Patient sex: F
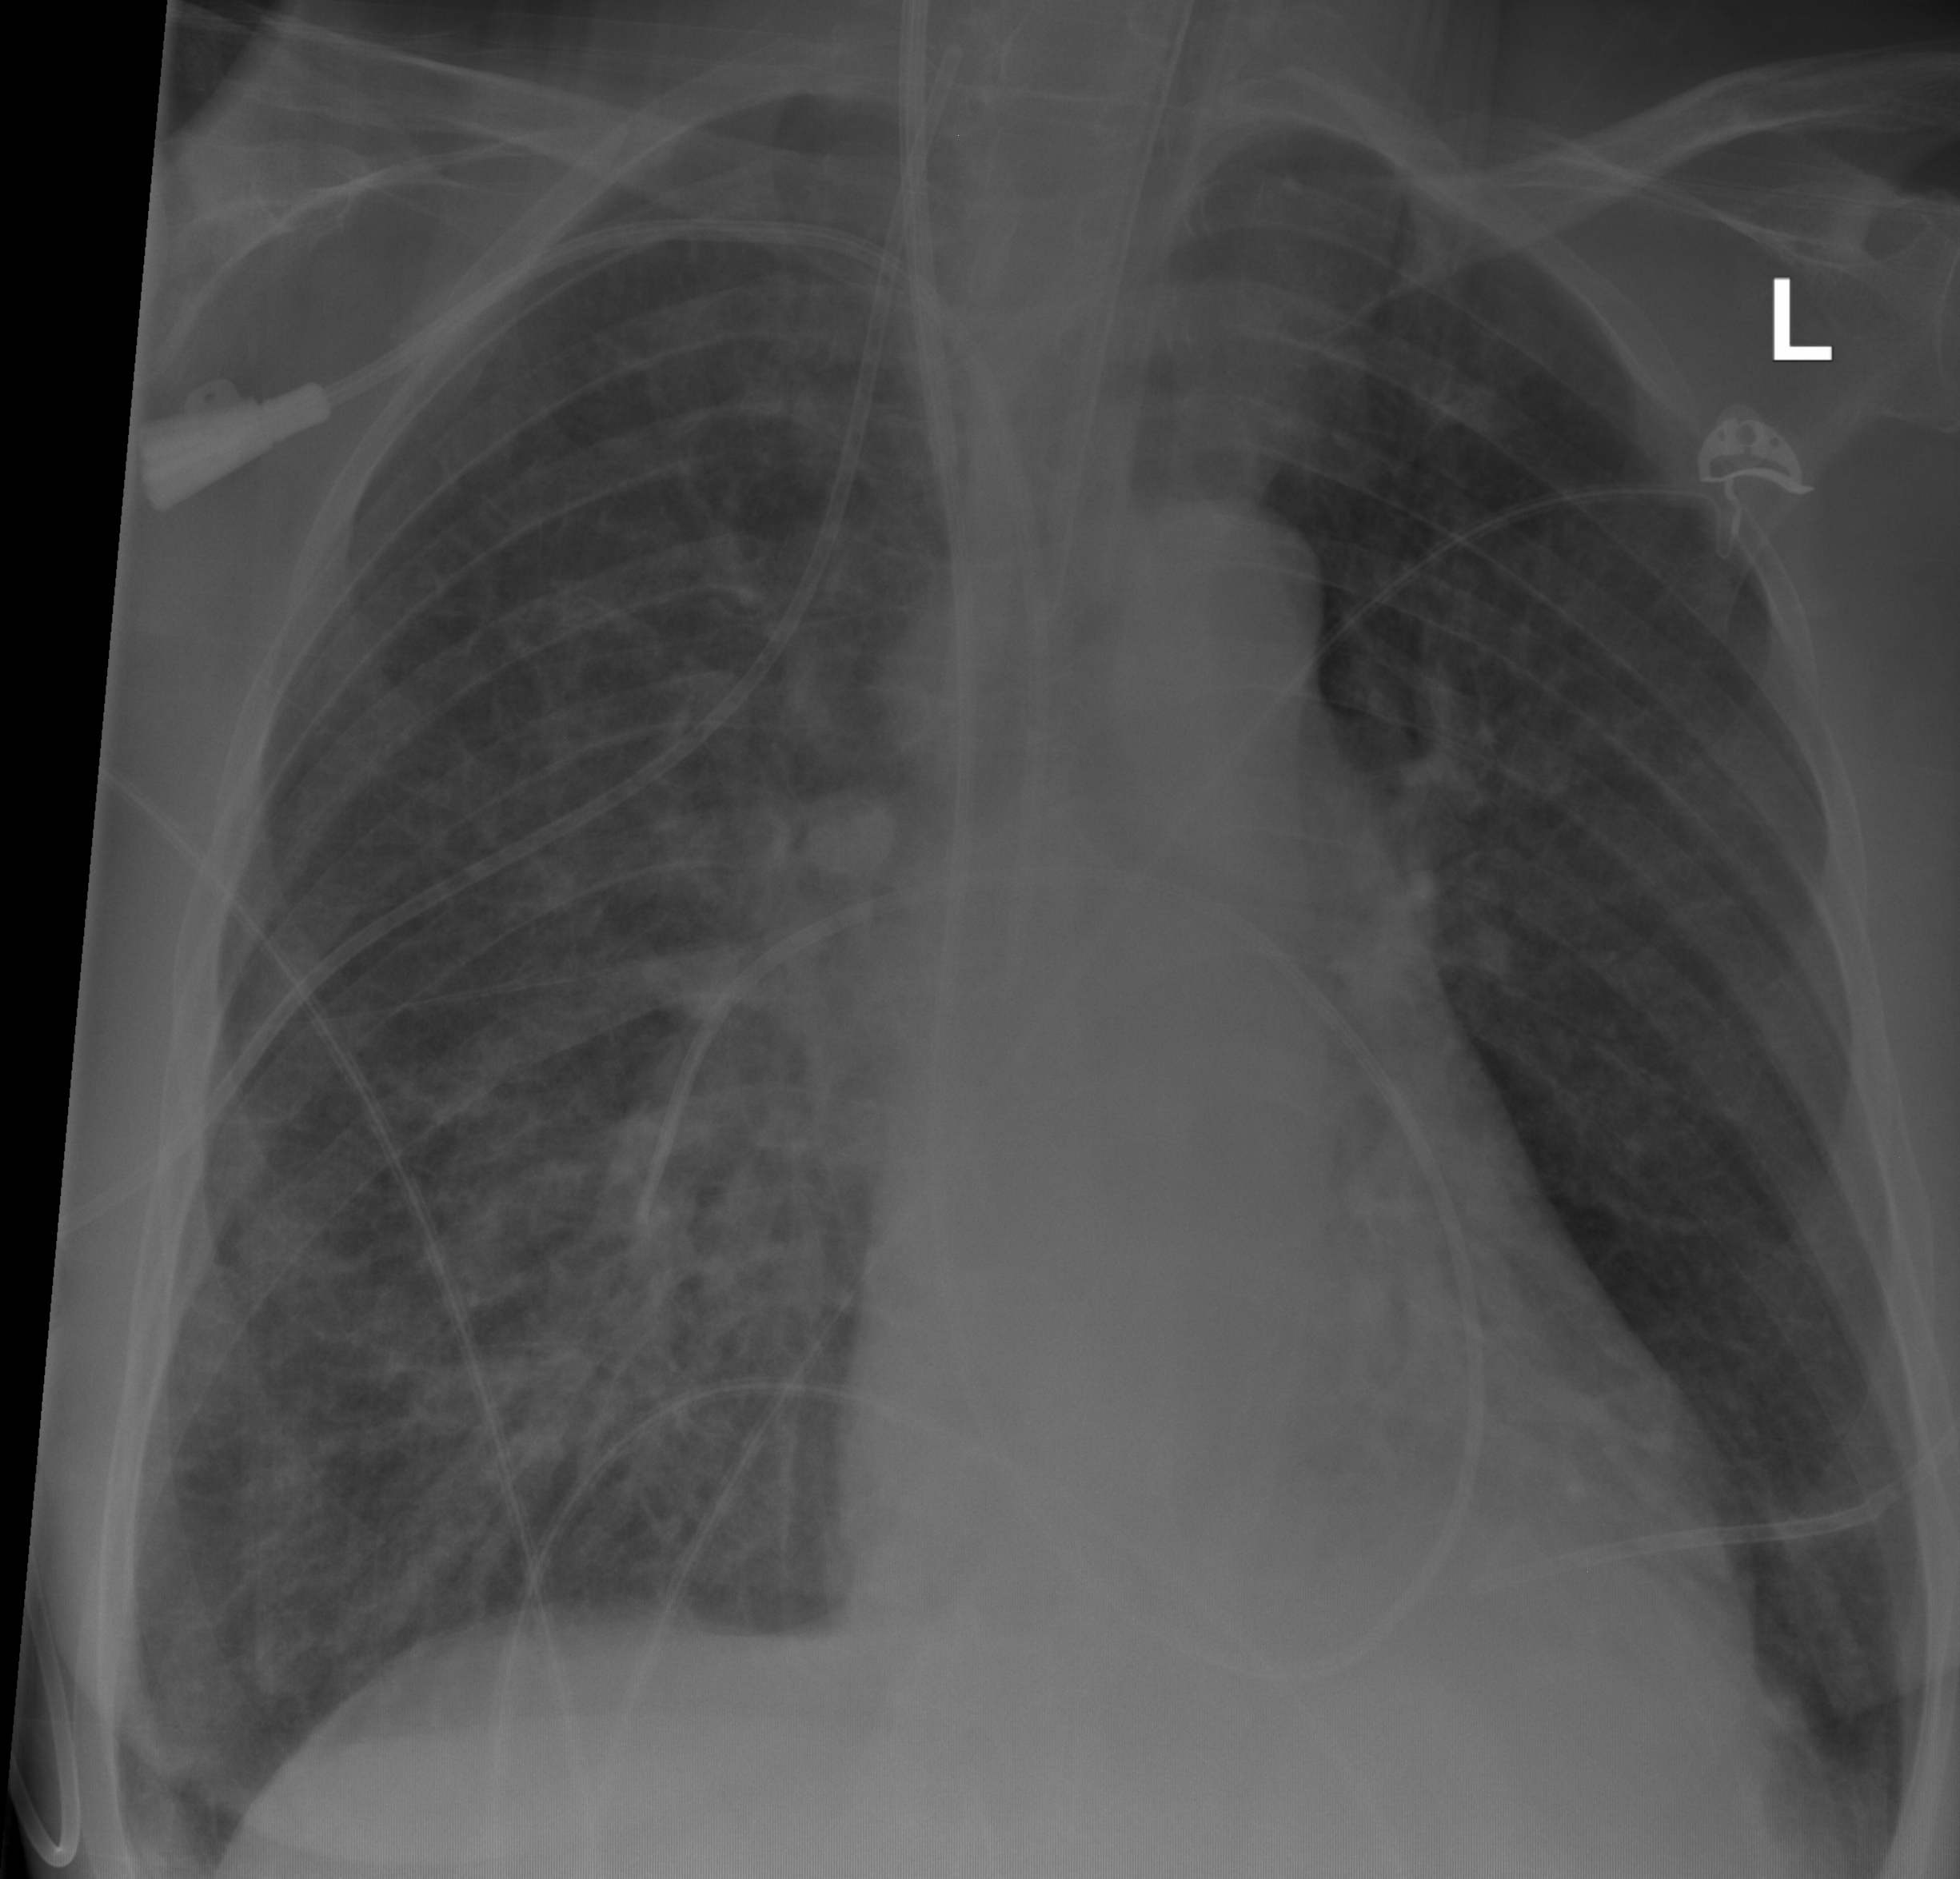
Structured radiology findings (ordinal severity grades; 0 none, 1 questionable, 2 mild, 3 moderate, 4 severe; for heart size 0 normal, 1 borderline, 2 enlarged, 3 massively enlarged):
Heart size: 1
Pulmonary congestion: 2
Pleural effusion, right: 0
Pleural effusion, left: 0
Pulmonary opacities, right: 2
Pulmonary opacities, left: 0
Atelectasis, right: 0
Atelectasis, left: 0